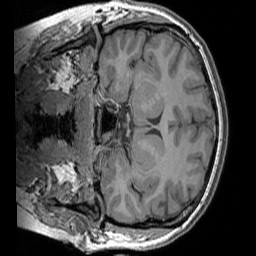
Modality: T1w
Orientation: coronal
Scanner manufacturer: siemens
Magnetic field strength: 3 T
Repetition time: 1.83 s
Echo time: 0.00303 s